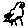
Label: bird